Interaction volume radius: 5 \u00c5
Interaction volume height: 15 \u00c5
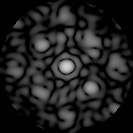
Disorder parameter: 0.5093